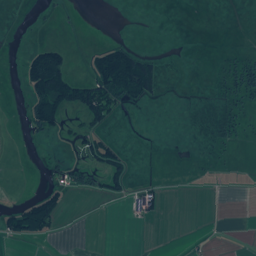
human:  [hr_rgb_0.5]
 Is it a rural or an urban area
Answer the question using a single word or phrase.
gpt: rural

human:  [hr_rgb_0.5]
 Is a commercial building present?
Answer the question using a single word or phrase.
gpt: no

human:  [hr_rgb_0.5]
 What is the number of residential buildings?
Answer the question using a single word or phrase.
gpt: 35

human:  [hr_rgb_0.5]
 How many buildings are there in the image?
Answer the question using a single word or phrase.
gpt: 35

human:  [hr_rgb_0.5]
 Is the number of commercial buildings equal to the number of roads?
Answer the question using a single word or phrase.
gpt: no

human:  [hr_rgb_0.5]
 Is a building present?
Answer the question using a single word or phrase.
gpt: yes

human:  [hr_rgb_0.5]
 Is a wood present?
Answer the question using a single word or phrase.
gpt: yes

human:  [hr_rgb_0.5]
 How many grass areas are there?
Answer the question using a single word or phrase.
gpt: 34

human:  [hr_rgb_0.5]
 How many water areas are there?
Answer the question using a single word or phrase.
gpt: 22

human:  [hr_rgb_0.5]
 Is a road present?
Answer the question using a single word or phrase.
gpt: yes

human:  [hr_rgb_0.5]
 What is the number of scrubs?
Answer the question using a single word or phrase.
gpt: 16

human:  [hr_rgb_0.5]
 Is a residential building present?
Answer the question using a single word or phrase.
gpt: yes

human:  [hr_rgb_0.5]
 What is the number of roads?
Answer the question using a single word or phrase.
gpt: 116

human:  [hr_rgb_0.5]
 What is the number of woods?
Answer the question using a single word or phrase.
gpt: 51

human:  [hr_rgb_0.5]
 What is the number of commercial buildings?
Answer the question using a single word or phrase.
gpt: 0

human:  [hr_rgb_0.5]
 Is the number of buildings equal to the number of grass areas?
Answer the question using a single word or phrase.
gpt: no

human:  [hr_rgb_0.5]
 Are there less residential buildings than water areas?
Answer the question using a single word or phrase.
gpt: no

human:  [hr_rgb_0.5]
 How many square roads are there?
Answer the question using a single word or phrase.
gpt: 0

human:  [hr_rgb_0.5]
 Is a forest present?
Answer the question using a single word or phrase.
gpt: yes

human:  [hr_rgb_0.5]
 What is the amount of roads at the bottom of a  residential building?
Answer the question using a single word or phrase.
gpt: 93

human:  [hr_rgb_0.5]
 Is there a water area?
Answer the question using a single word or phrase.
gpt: yes

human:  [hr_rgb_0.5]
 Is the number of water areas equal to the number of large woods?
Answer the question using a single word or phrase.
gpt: no

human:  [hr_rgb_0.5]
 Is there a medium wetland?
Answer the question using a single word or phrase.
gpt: yes

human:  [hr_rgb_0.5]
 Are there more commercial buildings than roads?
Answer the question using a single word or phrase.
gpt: no

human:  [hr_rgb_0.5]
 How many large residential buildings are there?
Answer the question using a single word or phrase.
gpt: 1

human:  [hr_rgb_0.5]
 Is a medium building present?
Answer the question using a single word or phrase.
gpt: yes

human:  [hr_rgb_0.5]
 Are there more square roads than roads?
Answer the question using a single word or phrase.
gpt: no

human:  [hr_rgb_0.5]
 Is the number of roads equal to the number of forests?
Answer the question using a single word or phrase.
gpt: no

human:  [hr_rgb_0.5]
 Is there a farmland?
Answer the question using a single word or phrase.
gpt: yes

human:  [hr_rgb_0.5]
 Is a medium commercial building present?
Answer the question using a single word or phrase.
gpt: no

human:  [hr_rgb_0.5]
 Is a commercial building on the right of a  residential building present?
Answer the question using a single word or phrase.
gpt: no

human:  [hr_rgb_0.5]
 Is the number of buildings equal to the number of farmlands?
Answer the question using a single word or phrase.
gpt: no

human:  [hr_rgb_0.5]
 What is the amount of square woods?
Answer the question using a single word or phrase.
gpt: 0

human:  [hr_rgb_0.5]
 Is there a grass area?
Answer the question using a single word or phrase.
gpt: yes

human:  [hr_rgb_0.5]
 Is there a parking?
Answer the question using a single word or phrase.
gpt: yes

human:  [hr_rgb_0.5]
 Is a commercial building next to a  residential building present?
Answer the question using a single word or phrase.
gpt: no

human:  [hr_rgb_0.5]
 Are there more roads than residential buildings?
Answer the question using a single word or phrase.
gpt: yes

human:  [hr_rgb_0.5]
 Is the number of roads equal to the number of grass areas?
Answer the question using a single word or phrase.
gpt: no

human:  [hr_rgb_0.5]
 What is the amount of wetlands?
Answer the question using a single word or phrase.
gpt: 8

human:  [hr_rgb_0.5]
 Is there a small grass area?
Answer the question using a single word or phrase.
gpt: yes

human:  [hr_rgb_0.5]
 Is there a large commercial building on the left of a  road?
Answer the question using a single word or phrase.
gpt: no

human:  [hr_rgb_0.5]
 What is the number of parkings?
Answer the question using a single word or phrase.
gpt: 3

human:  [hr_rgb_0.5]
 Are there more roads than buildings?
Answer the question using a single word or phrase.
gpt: yes

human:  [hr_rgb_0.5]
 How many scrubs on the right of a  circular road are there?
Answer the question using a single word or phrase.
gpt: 0

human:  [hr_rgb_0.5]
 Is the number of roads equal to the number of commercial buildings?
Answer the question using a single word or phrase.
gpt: no

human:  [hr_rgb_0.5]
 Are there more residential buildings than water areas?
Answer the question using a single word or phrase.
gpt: yes

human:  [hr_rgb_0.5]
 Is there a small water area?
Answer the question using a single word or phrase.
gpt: yes

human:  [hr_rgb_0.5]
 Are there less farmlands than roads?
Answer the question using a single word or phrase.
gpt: yes

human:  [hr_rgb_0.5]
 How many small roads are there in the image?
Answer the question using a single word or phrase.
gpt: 116

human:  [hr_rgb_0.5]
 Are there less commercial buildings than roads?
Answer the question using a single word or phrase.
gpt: yes

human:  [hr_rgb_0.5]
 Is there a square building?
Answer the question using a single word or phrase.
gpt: no

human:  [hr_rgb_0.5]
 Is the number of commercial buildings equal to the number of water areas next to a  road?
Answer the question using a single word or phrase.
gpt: no

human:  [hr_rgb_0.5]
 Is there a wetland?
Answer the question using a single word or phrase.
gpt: yes

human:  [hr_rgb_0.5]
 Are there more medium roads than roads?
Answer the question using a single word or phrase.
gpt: no

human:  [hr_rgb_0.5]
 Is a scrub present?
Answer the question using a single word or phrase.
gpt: yes

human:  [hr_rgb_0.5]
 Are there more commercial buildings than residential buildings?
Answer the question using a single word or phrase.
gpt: no

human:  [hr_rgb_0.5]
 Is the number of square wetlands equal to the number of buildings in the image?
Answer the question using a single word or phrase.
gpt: no

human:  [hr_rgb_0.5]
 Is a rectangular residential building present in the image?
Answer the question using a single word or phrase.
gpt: yes

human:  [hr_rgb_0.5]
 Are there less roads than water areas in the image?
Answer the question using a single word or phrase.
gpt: no

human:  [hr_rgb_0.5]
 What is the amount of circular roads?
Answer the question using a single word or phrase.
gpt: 0

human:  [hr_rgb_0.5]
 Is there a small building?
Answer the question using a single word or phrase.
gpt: yes

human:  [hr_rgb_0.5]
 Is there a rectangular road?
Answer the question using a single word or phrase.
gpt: no

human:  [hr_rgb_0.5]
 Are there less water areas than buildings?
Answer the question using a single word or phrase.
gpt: yes

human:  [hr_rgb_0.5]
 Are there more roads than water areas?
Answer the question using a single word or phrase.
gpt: yes